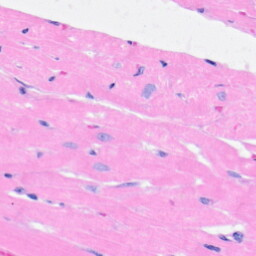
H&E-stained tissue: Heart